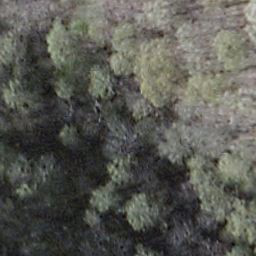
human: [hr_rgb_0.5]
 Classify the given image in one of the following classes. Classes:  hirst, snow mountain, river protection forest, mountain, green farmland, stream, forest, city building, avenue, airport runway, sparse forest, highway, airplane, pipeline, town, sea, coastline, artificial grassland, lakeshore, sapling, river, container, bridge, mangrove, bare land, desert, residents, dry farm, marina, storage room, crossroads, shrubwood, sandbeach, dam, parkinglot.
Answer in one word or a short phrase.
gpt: shrubwood